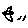
Label: bird